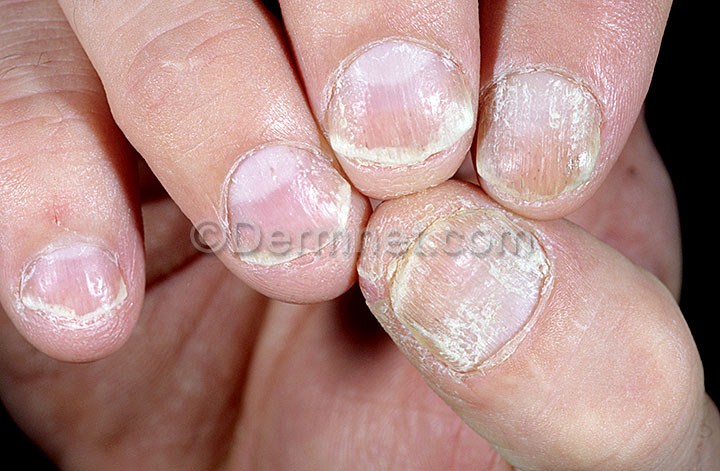
Disease: Nail Fungus and other Nail Disease